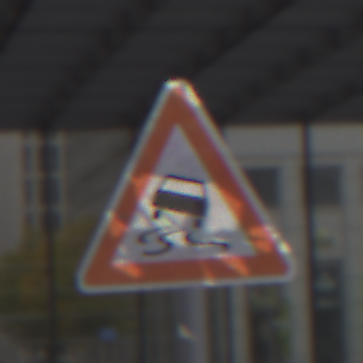
Verkehrszeichen: SchleuderOderRutschgefahr
Umgebung: Outdoor, Urban
Tageszeit: MorningAfternoon
Wetter: Overcast
Licht: Natural
Jahreszeit: NotSpecified
Kontrast: LowContrast